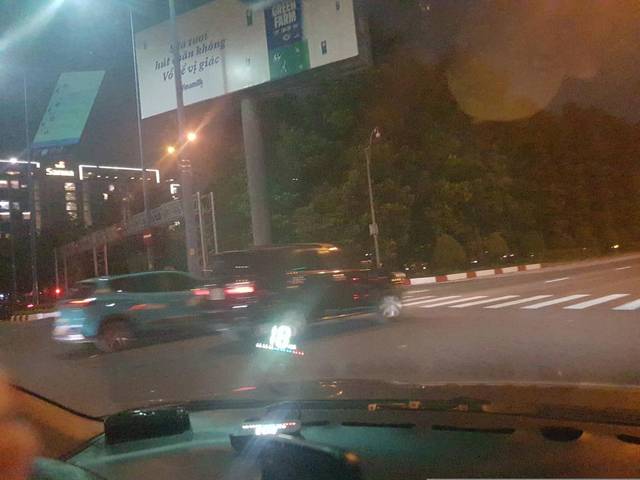
Region: Vietnam
Coordinates: 10.776, 106.727